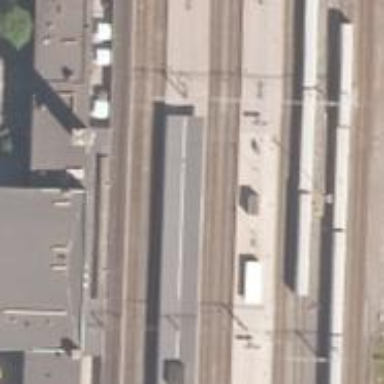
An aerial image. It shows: Close-up of railway platform edge.